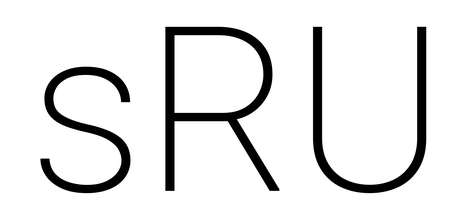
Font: Roboto_ExtraLight